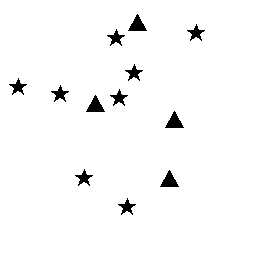
Squares: 0
Triangles: 4
Stars: 8
Total shapes: 12